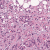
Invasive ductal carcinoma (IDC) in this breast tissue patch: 1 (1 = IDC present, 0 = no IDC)